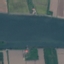
Land use / land cover class: River